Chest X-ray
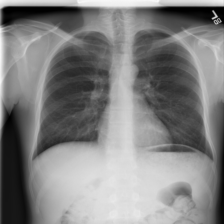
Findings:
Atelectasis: negative
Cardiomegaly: negative
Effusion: negative
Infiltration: negative
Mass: negative
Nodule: negative
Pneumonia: negative
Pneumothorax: negative
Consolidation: negative
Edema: negative
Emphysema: negative
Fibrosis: negative
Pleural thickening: negative
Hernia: negative